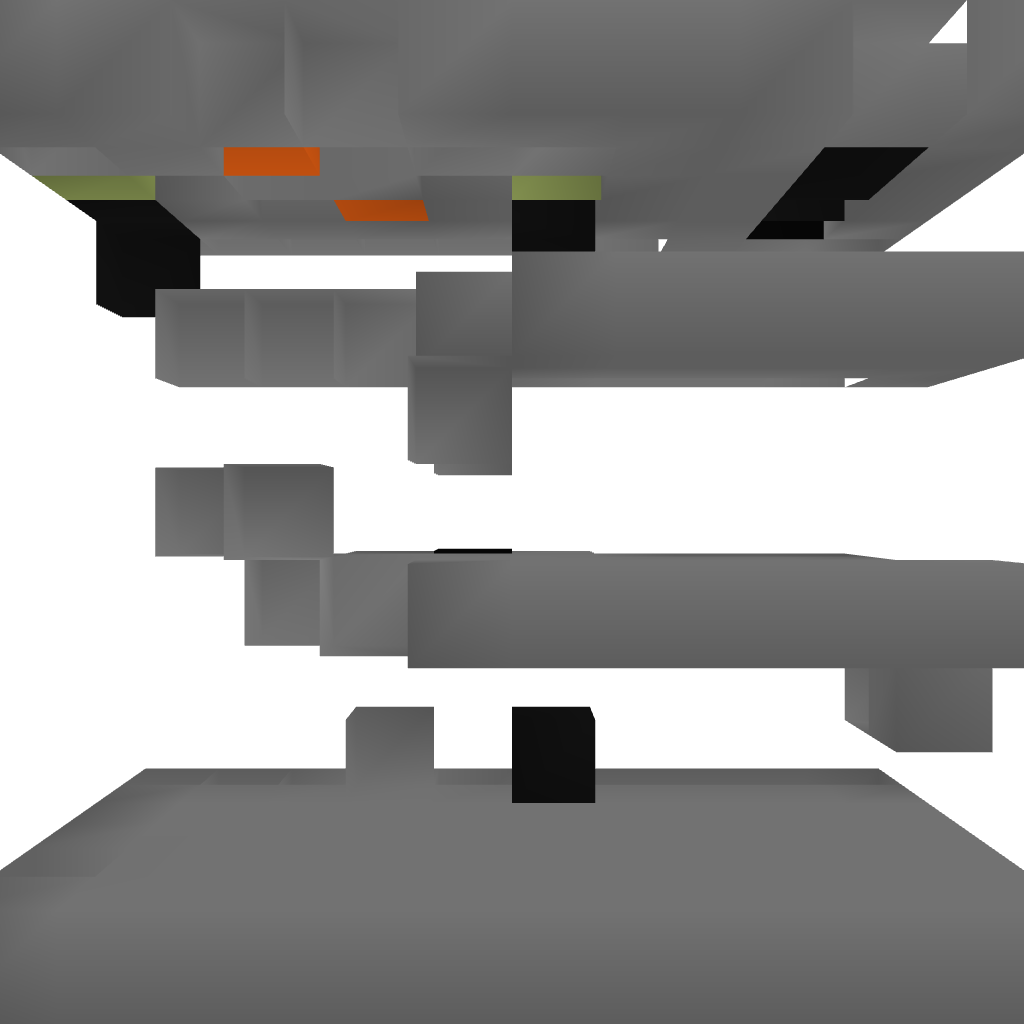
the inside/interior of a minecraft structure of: Tunnel Trap